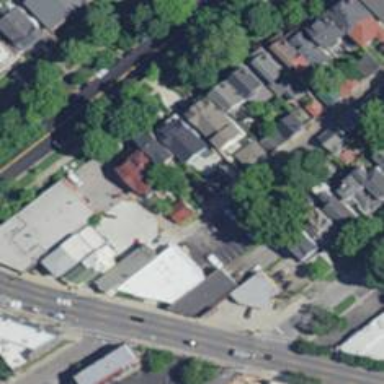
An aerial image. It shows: Alley classified as service road.